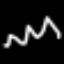
Label: squiggle